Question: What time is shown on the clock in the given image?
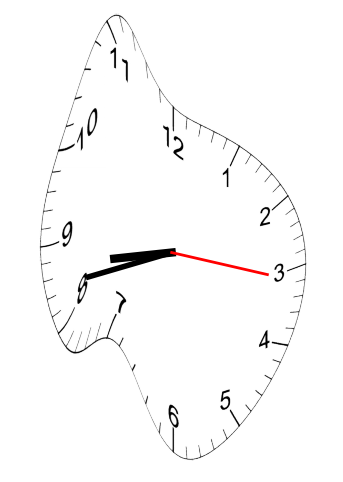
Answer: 08:42:16